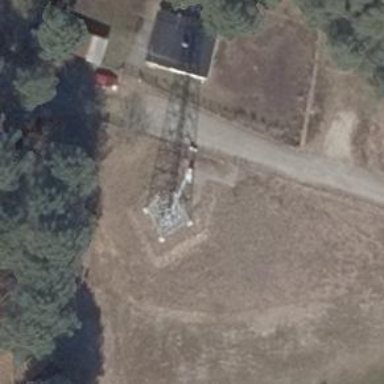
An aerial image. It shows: Communication tower.